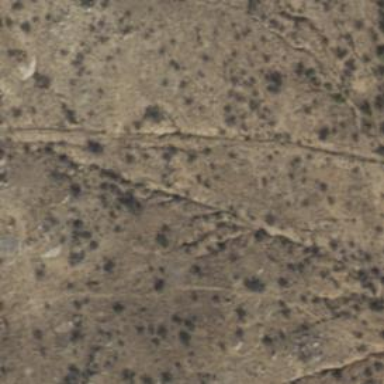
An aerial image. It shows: The tracktype of the area is grade5.